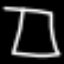
Label: square